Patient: sex M, age 60
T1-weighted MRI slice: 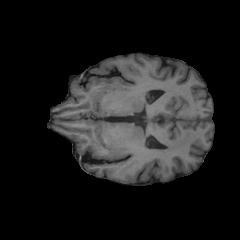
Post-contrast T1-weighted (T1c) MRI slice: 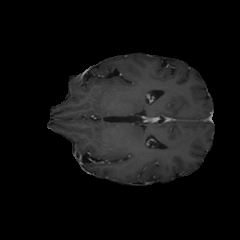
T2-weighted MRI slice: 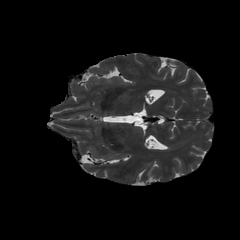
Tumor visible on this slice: no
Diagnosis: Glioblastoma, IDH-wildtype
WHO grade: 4